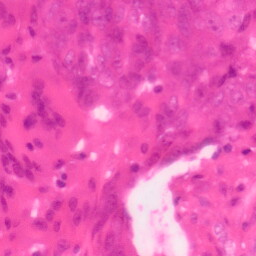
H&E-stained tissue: Colon